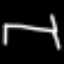
Label: bed